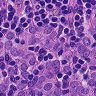
Metastatic tissue present: yes